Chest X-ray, PA view. Patient: 65 years old, sex F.
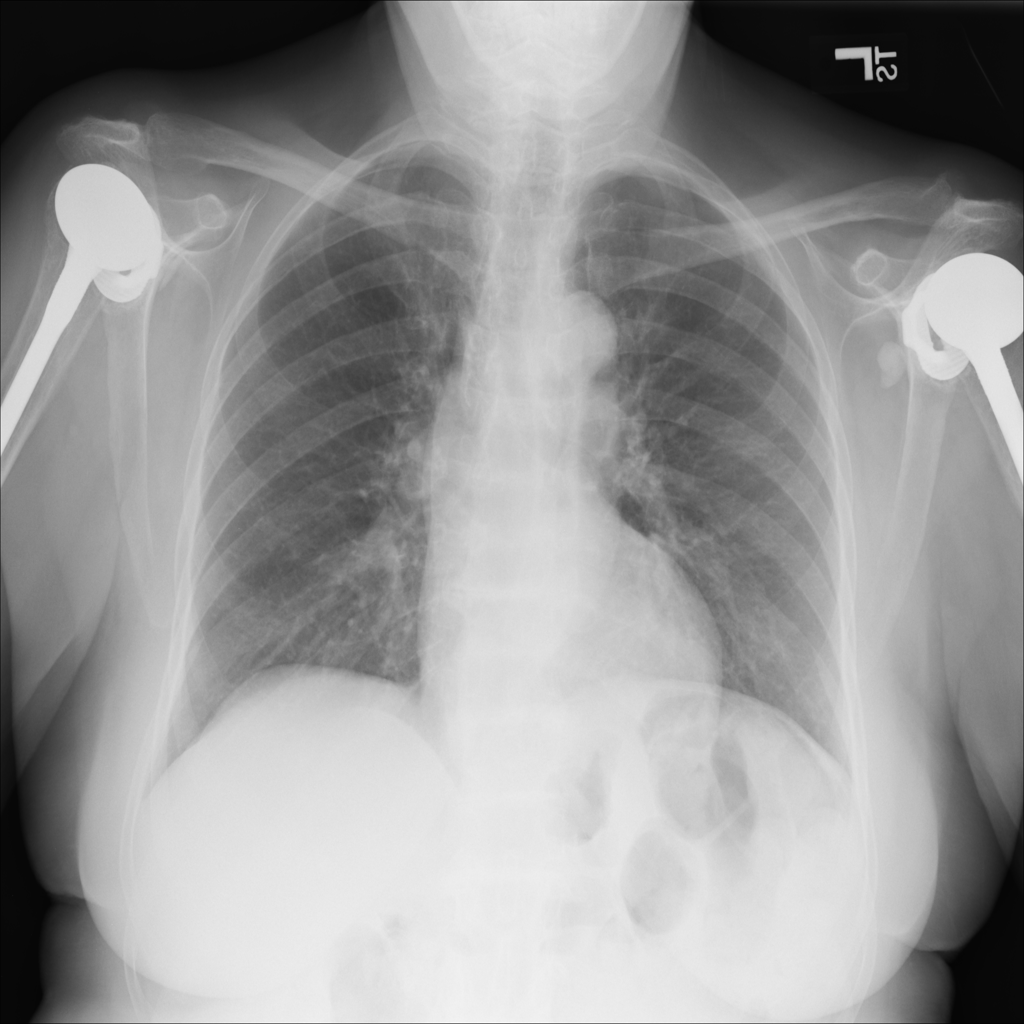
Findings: No Finding